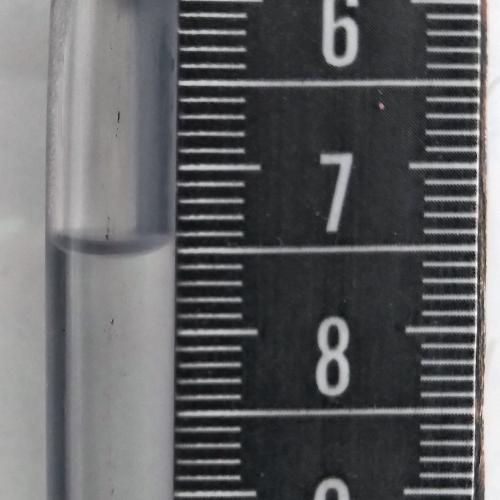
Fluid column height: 7.5 cm